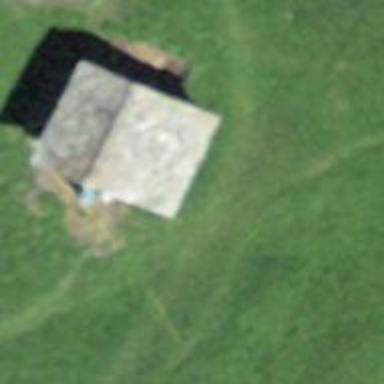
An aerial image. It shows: Shed.